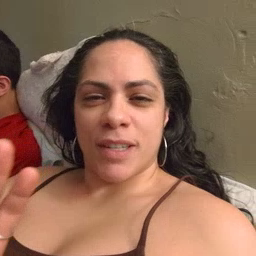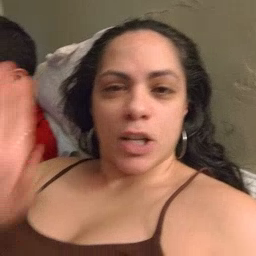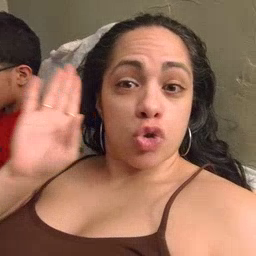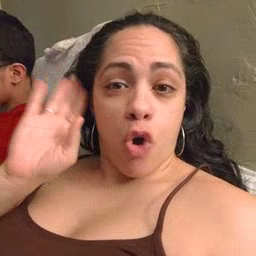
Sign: dog